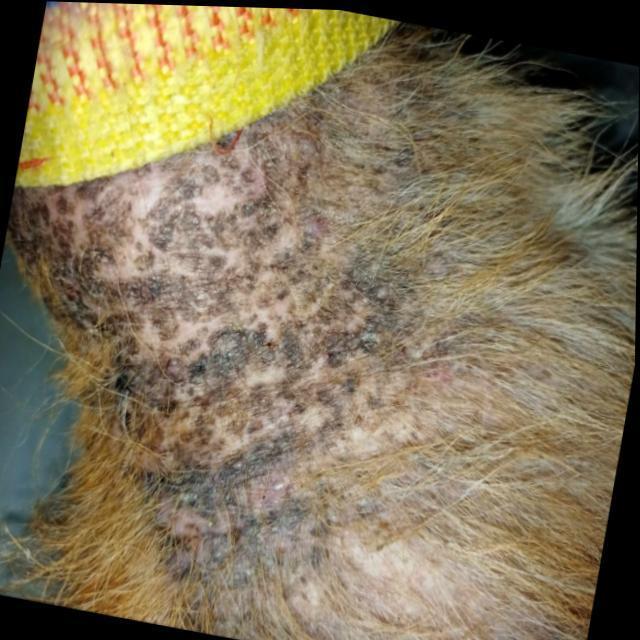
Canine demodicosis (Demodex mange) — caused by Demodex canis mites. Presents with alopecia, follicular papules, pustules, and comedones. Often localized on face and forelimbs.